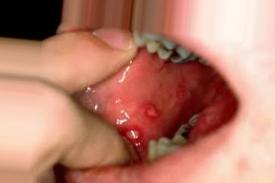
Condition: Mouth Ulcer